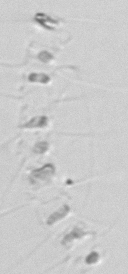
Label: Chaetoceros_socialis